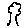
Label: tree